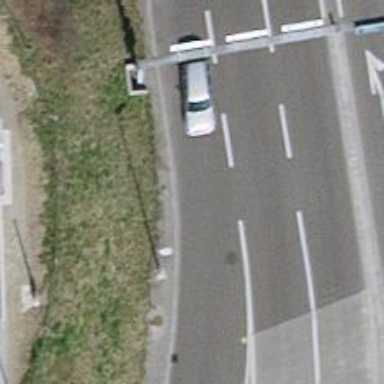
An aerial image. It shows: Trunk link road with asphalt surface.